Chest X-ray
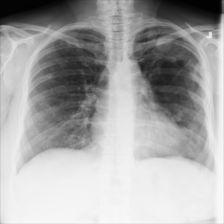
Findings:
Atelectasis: negative
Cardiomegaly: negative
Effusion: negative
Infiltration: negative
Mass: positive
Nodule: negative
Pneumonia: negative
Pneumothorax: negative
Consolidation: negative
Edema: negative
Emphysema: negative
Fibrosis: negative
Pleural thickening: negative
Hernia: negative